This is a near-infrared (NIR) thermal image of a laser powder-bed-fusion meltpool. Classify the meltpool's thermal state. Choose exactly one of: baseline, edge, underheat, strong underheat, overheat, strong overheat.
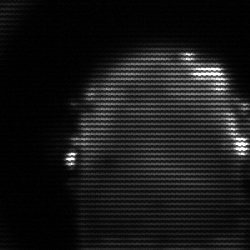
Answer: baseline